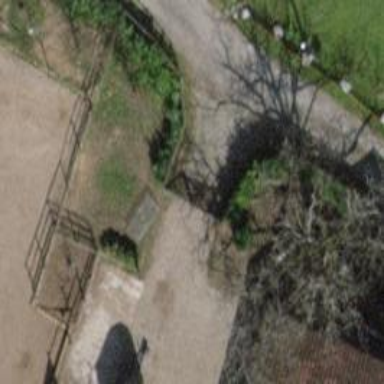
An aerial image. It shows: Gate.